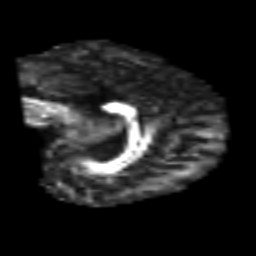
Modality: FA
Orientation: sagittal
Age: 25
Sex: male
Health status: healthy